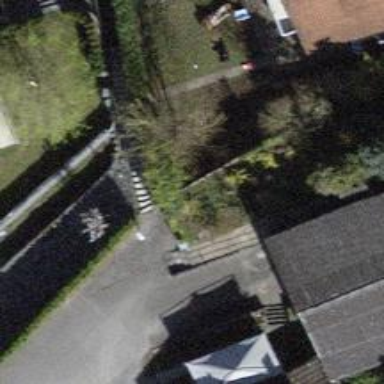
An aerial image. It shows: Set of steps on the road.